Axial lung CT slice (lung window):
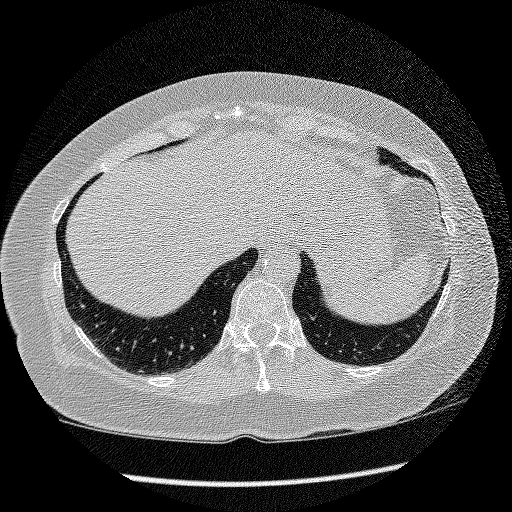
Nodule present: no